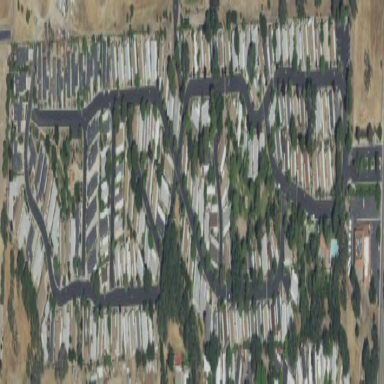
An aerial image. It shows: Residential area designated for mobile homes - mobile home park.